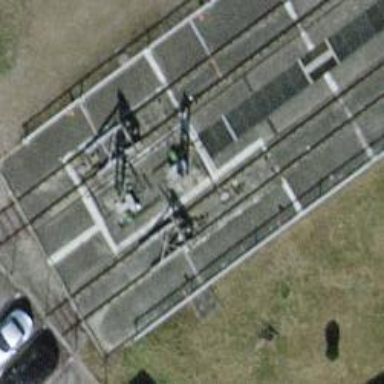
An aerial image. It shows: Railway buffer stop.